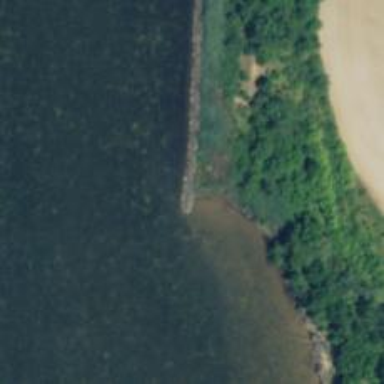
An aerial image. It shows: Breakwater structure.